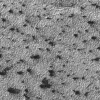
Atmospheric dust classification: not_dusty